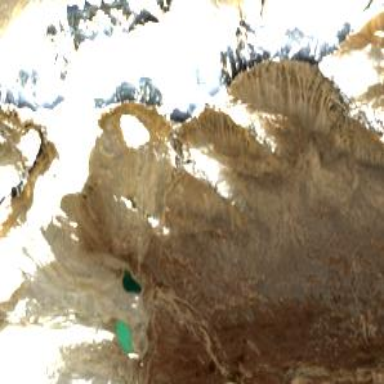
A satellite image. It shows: Stunning view of glacier.